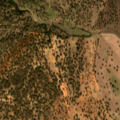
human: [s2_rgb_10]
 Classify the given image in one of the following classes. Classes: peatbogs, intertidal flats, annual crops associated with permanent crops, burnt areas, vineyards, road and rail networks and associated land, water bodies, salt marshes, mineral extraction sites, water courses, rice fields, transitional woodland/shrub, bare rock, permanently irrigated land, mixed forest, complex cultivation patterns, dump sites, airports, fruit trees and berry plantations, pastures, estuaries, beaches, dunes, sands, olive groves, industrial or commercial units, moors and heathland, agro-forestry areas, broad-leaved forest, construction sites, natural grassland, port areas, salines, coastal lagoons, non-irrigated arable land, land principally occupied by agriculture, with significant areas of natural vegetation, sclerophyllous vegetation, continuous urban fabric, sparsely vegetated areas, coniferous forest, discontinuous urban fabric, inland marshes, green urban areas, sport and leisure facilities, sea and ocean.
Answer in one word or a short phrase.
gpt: agro-forestry areas